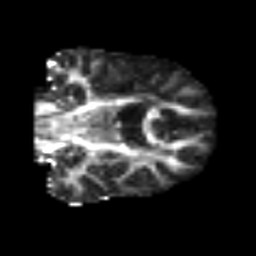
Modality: FA
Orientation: coronal
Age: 60
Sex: male
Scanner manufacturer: siemens
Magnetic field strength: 3 T
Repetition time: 6.1 s
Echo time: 0.101 s